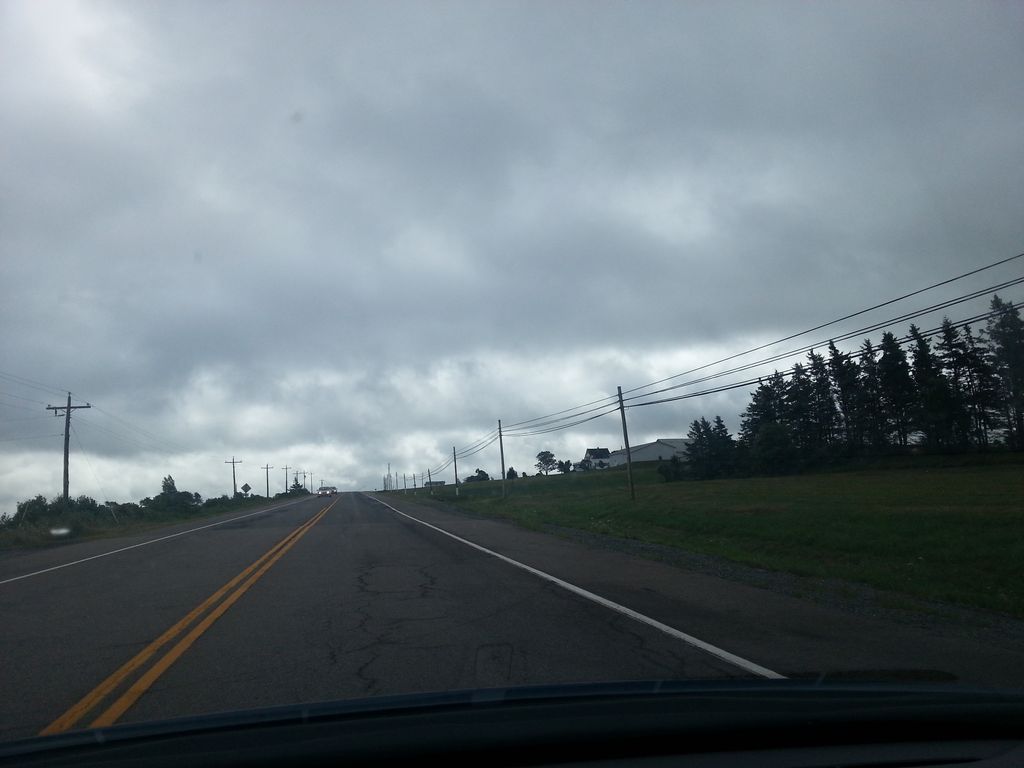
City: charlottetown